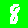
Digit: 8